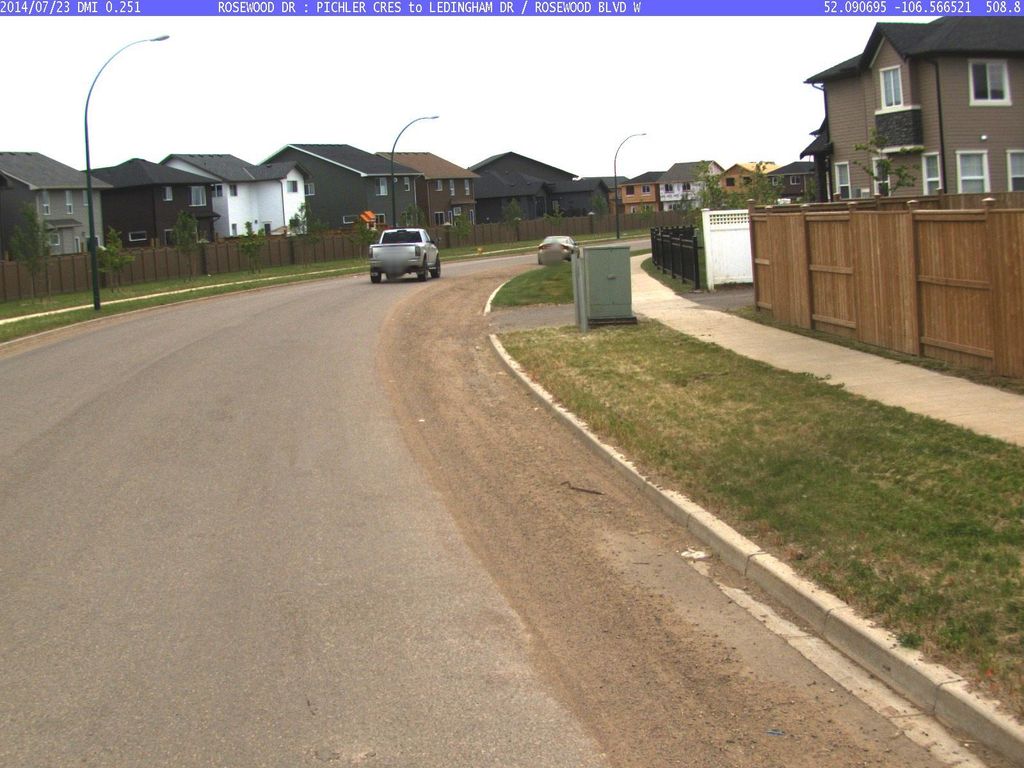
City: saskatoon